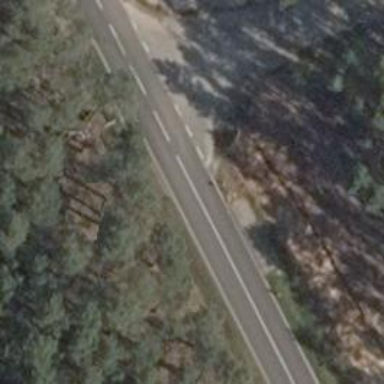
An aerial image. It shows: Secondary road with asphalt surface.